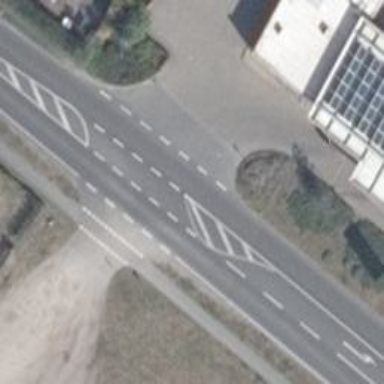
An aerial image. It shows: Asphalt service road.